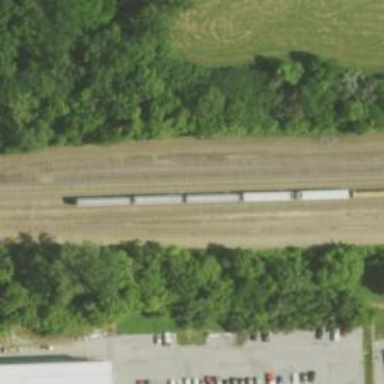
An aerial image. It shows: Abandoned railway yard.